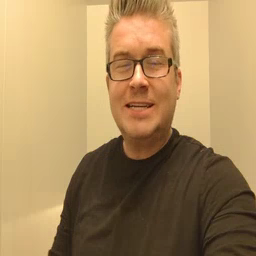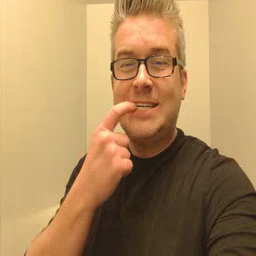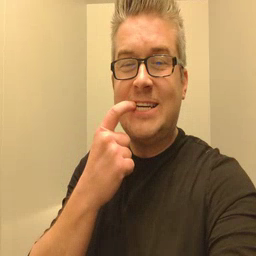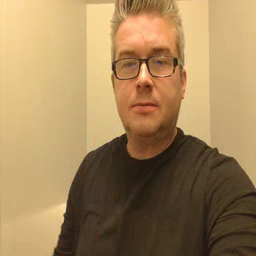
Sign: tooth